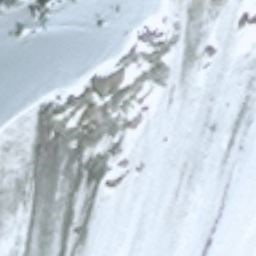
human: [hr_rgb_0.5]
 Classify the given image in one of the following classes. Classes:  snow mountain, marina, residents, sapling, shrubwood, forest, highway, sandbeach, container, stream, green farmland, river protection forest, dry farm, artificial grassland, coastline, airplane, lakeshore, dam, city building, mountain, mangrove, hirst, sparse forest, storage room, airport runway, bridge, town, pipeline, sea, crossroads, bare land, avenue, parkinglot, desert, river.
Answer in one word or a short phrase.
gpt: snow mountain